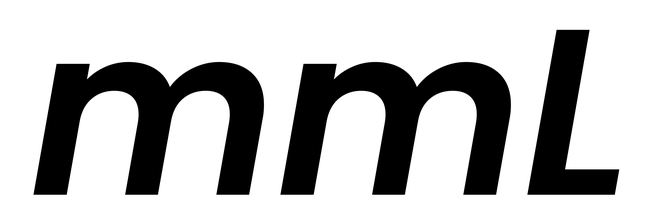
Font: Poppins-SemiBoldItalic